Aerial crown-view tile of a tropical tree (Barro Colorado Island, Panama), acquired 20250616:
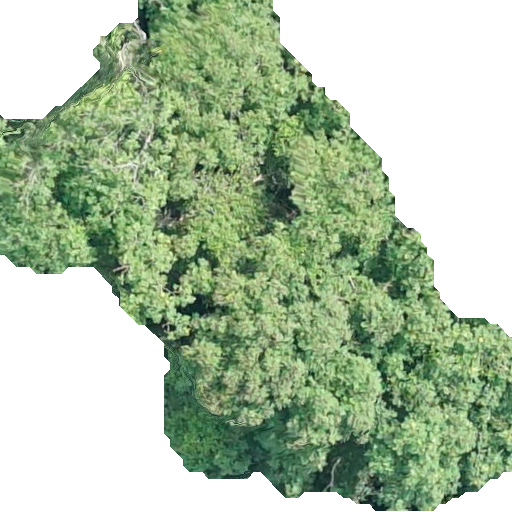
Species: Dipteryx oleifera
GBIF accepted scientific name: Dipteryx oleifera
Crown area: 251.089 m²